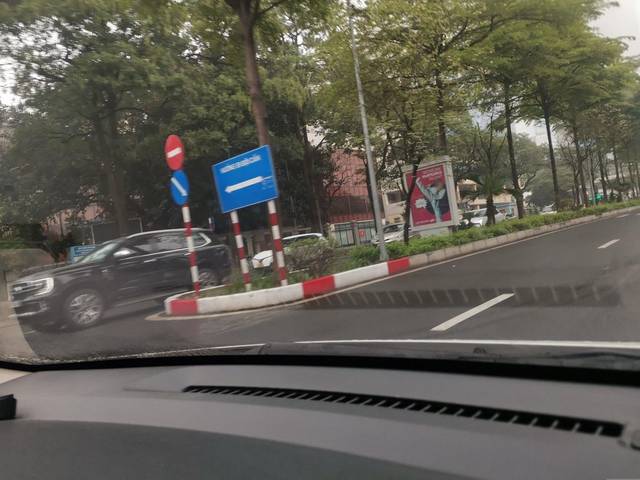
Region: Vietnam
Coordinates: 21.032, 105.81